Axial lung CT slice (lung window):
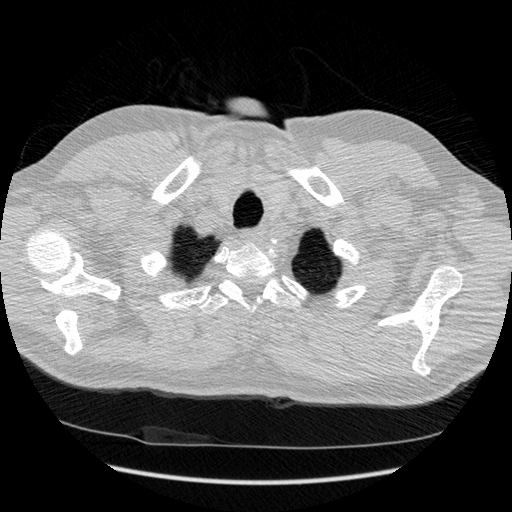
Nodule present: no